Question: So i am styling all my views using the apprearance api.
F.e. i style my 'UINavigationBar' using:
'''
[[UINavigationBar appearance] setBackgroundImage:navigationBarBgImage forBarMetrics:UIBarMetricsDefault];
'''
i want to use the advantage of the appearance api of styling all my 'UINavigationBar's in one single place (because i have multiple of them), so i don't want to do some subclassing only because of styling reasons.
i also popup some 'MFMessageComposeViewController's and a 'SLComposeViewController' to post to imessage or facebook.
my problem here is, if i try to select albums on facebook or select contacts on imessage modalview, this happens:

see the recursive description of the imessage modal view:
'''
$0 = 0x1f1f1320 <UIWindow: 0x1e5c8900; frame = (0 0; 320 568); layer = <UIWindowLayer: 0x1e5c8a00>>
| <UILayoutContainerView: 0x1e592860; frame = (0 0; 320 568); autoresize = W+H; layer = <CALayer: 0x1e592910>>
| | <UINavigationTransitionView: 0x1f1c88a0; frame = (0 0; 320 568); clipsToBounds = YES; autoresize = W+H; layer = <CALayer: 0x1f1c8960>>
| | | <UIViewControllerWrapperView: 0x1f1ee090; frame = (0 20; 320 548); autoresize = W+H; layer = <CALayer: 0x1f2f9560>>
| | | | <UIView: 0x1f2f3d20; frame = (0 0; 320 548); autoresize = W+H; layer = <CALayer: 0x1f2f3d80>>
| | | | | <_UISizeTrackingView: 0x1f2effd0; frame = (0 0; 320 548); clipsToBounds = YES; autoresize = W+H; layer = <CALayer: 0x1f2f00b0>>
| | | | | | <_UIRemoteView: 0x1f2f01e0; frame = (0 0; 320 568); transform = [0.5, -0, 0, 0.5, -0, 0]; userInteractionEnabled = NO; layer = <CALayerHost: 0x1f2f0330>>
'''
any ideas whats the best to switch back there to default mode?
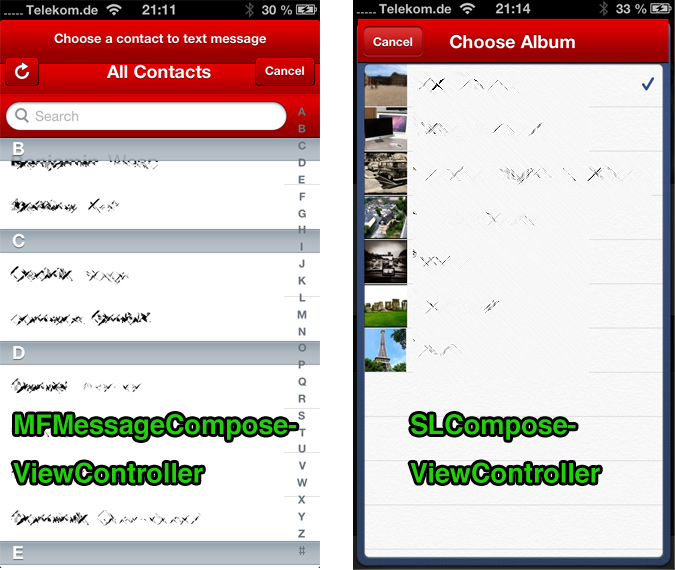
Answer: Your best bet is really to subclass one thing or the other. Otherwise you'll be undoing styles everywhere. I'll do it in one of two ways:
One is to subclass 'UINavigationController' and style the 'UINavigationBar' contained by that class:
'''
UINavigationBar *navigationBarProxy = [UINavigationBar appearanceWhenContainedIn:[MyNavigationController class], nil]; //
[navigationBarProxy setBackgroundImage:navigationBarBackgroundImage forBarMetrics:UIBarMetricsDefault];
// and so on
'''
Another method is to subclass 'UINavigationBar' instead, set the appearance for that class, and instantiate your 'UINavigationController' this way:
'''
UINavigationController *navigationController = [[UINavigationController alloc] initWithNavigationBarClass:[MyNavigationBar class] toolbarClass:nil];
// navigationController now has a navigationBar of your preferred type
'''